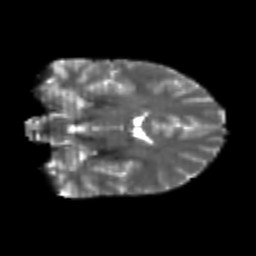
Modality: T2w
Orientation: coronal
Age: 25
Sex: male
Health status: healthy
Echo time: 0.074 s